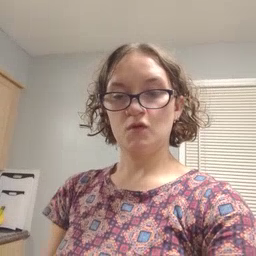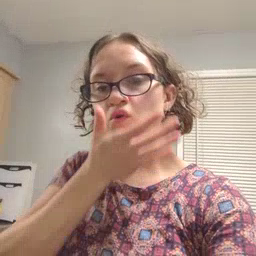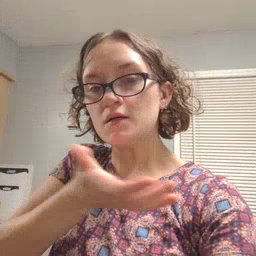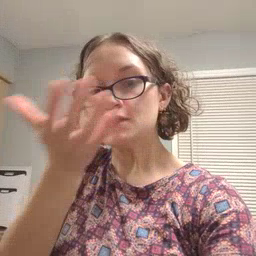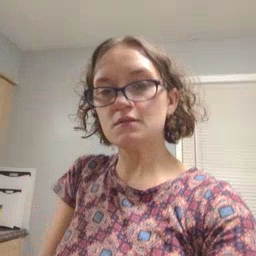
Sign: grass